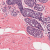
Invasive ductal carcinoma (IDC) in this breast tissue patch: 0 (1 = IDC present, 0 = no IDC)